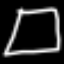
Label: square